Question: So I have this code for a discord bot that will keep track/add/remove points. I'm pretty new to python and all the errors so far I've either fixed by luck or with some google help, but I can't seem to figure how to fix this bit. Whenever I try to run the code, I get
> "yield from" outside of function.
How would I solve that issue?
'''
@asyncio.coroutine
def func(self): passon_message (self, message)
if message.content.startswith('p!'):
if message.content[2] in self.houses:
split_message = message.content.split()
if split_message[0] == f'p!{message.content[2]}':
if split_message[1] == 'add' or split_message[1] == 'remove':
if split_message[2].isdigit():
if split_message[1] == 'add':
old_points = self.bot.hp.data.get('housepoints').get(self.houses.get(message.content[2])).get('points')
self.bot.hp.data['housepoints'][self.houses.get(message.content[2])]['points'] = old_points + int(split_message[2])
self.bot.hp.save()
yield from message.channel.send('added')
if split_message[1] == 'remove':
old_points = self.bot.hp.data.get('housepoints').get(self.houses.get(message.content[2])).get('points')
self.bot.hp.data['housepoints'][self.houses.get(message.content[2])]['points'] = old_points - int(split_message[2])
self.bot.hp.save()
yield from message.channel.send('removed')
'''
> EDIT:
Here is an image of the code. Couldn't make it look nicer here
Code:

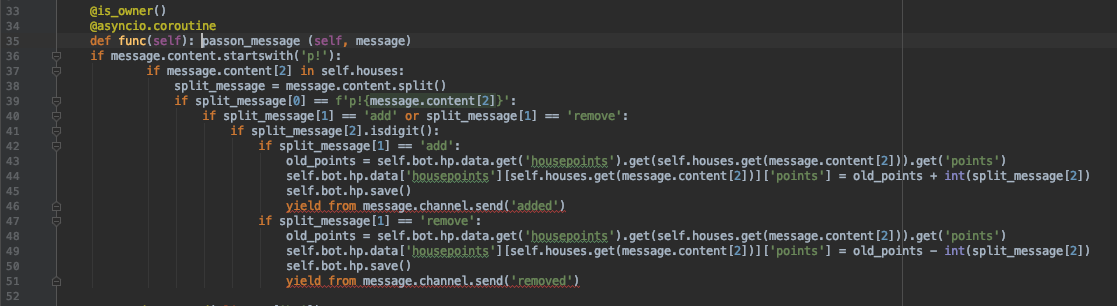
Answer: (Your screenshot confirms <URL>
Python identifies which code is contained in a function (or 'if' statement, 'for' loop, ...) by indentation. If you place a statement on the same line, like so:
'''
def foo(): print("Hello.")
'''
it assumes that the function only contains that statement. So in your code only the statement 'passon_message (self, message)' is inside 'func'. To include all of those lines, you'll need to put that statement on a new, indented line, and indent the following 'if' statement:
'''
@asyncio.coroutine
def func(self):
passon_message (self, message)
if message.content.startswith('p!'):
if message.content[2] in self.houses:
split_message = message.content.split()
# ...
'''